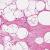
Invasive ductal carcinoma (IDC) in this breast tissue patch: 0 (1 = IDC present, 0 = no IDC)